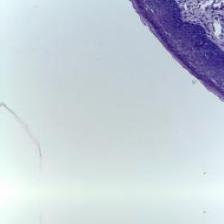
Diagnosis: Normal